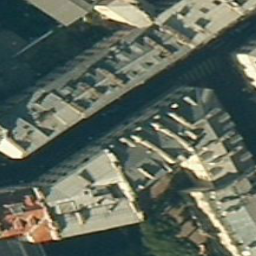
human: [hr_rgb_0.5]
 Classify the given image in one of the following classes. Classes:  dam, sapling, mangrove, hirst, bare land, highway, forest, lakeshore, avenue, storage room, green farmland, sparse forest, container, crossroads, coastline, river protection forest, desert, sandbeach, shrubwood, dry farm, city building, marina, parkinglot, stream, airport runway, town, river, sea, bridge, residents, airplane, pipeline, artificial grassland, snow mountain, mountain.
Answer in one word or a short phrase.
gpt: city building